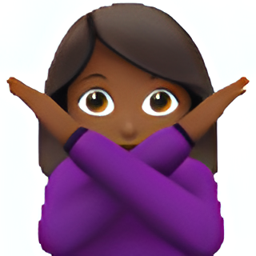
Name: face with no good gesture
Emoji: 🙅🏾
Group: People & Body
Sub-group: person-gesture